Question:
I'm stuck with this situation. I have a request to make a div content with scrollbar (design is in image). I have searched and found only one method is fit: <URL> but it's quite complex and hard to use. So I want to ask if there's some other way to do the same thing like that. Thanks you and sorry for my bad English.
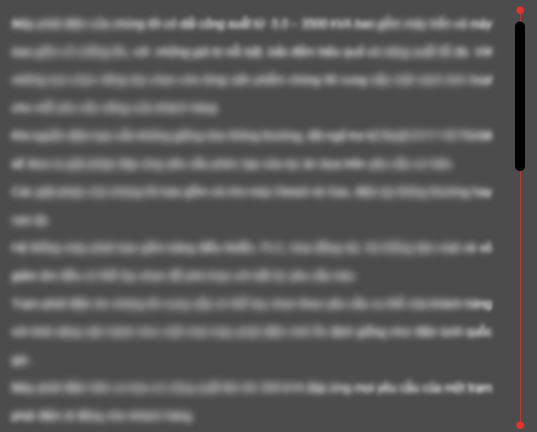
Answer: <URL> is the best in my opinion
<URL> shows that you can use nested scrollbars without a problem.
I've done it before. There is a slight learning curve to using jscrollpane but it's worth it.
## EDIT
I've just looked at the demo scrollbar you linked to. I used it before. It works well but I preferred jscrollpane as I didn't find any limitations with it. But to answer your question, there is no easy way of having a custom scrollbar like in your image. You would need to use one of these two plugins (or other). The hard part is actually styling the scrollbar with CSS. The initialization is pretty straight forward.